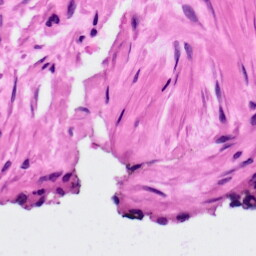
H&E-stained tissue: Ovarian